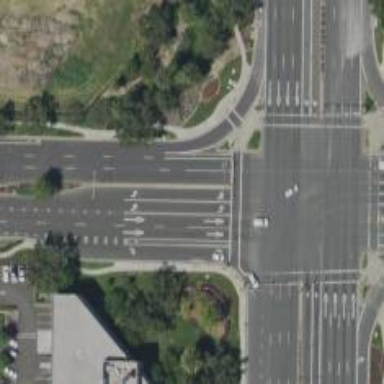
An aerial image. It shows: Secondary road with asphalt surface.